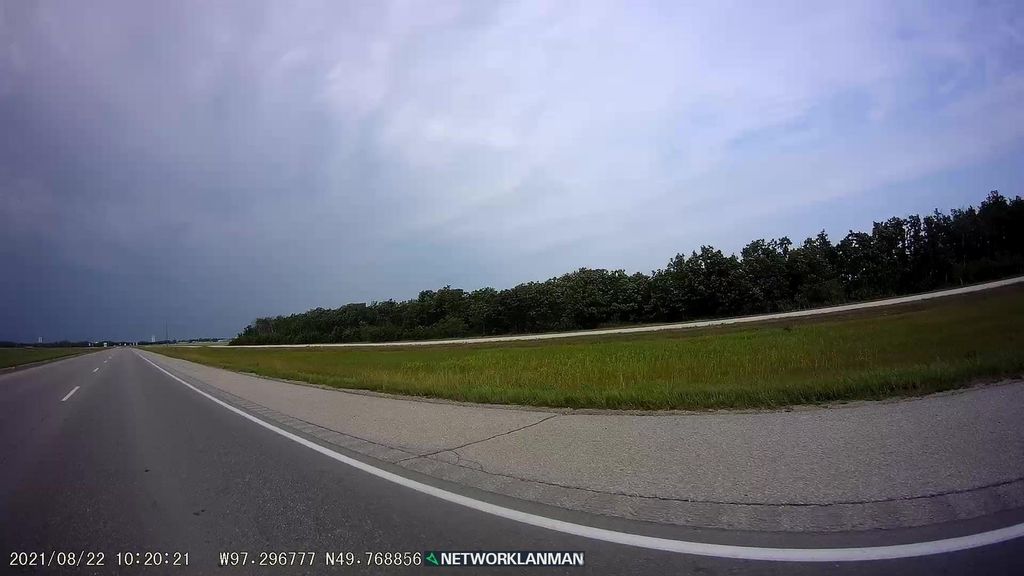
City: winnipeg